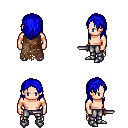
a pixel art fantasy rpg character, male body template, human, light skin, brown tattered cape, metal pants, blue long hairstyle, metal boots, dagger, four views (front, back, left, right), 2x2 character sprite sheet, small pixel art, hard edges, no anti-aliasing